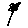
Label: flower